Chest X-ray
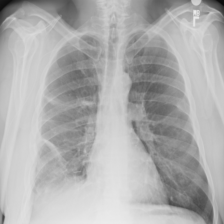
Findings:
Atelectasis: negative
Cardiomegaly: negative
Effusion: negative
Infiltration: negative
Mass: negative
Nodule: negative
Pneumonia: negative
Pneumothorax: negative
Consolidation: negative
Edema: negative
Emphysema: negative
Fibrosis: negative
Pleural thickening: negative
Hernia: negative